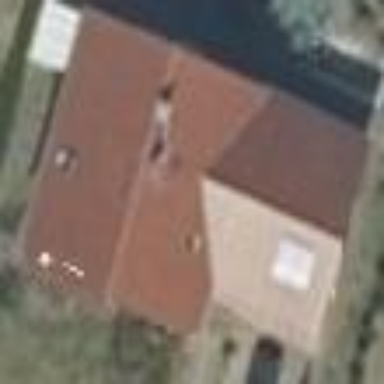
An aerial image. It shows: House with multiple parts.